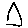
Label: triangle